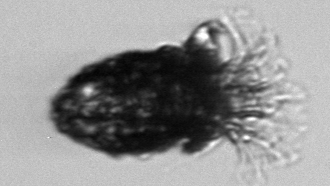
Label: Stenosemella_pacifica